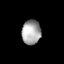
Tissue: lung
Cell type: Endothelial cells
Senescence score: 0.5725
Nuclear area (px): 455
Mean DAPI intensity: 166.756